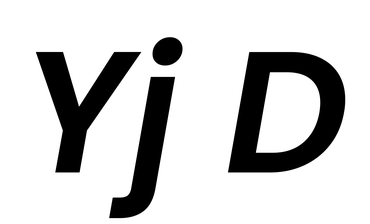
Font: Poppins-SemiBoldItalic